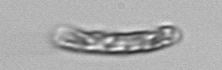
Label: Guinardia_striata